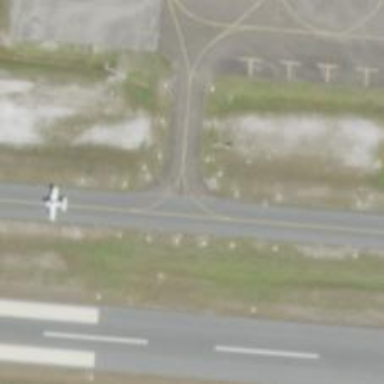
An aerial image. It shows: Image of taxiway at airport.